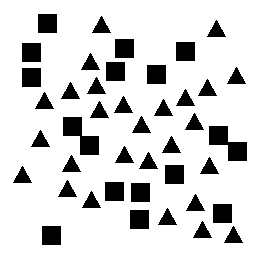
Squares: 17
Triangles: 27
Stars: 0
Total shapes: 44